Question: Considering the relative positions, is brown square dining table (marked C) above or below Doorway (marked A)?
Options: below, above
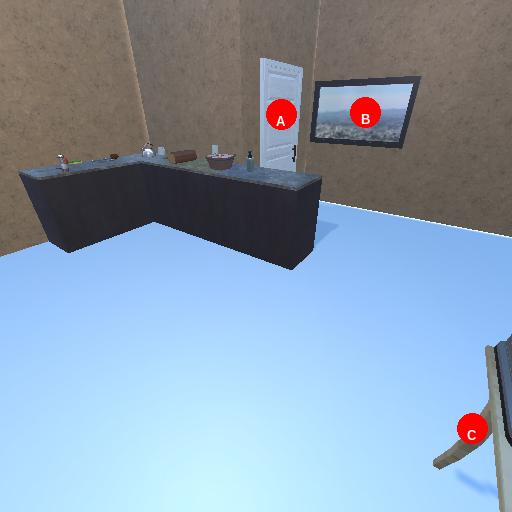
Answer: below